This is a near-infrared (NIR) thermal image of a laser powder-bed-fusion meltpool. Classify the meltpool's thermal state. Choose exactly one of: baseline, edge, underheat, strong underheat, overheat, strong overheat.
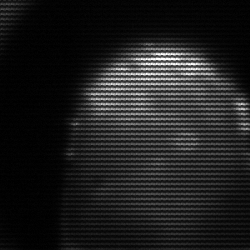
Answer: edge